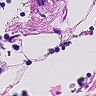
Metastatic tissue present: no